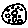
Label: moon